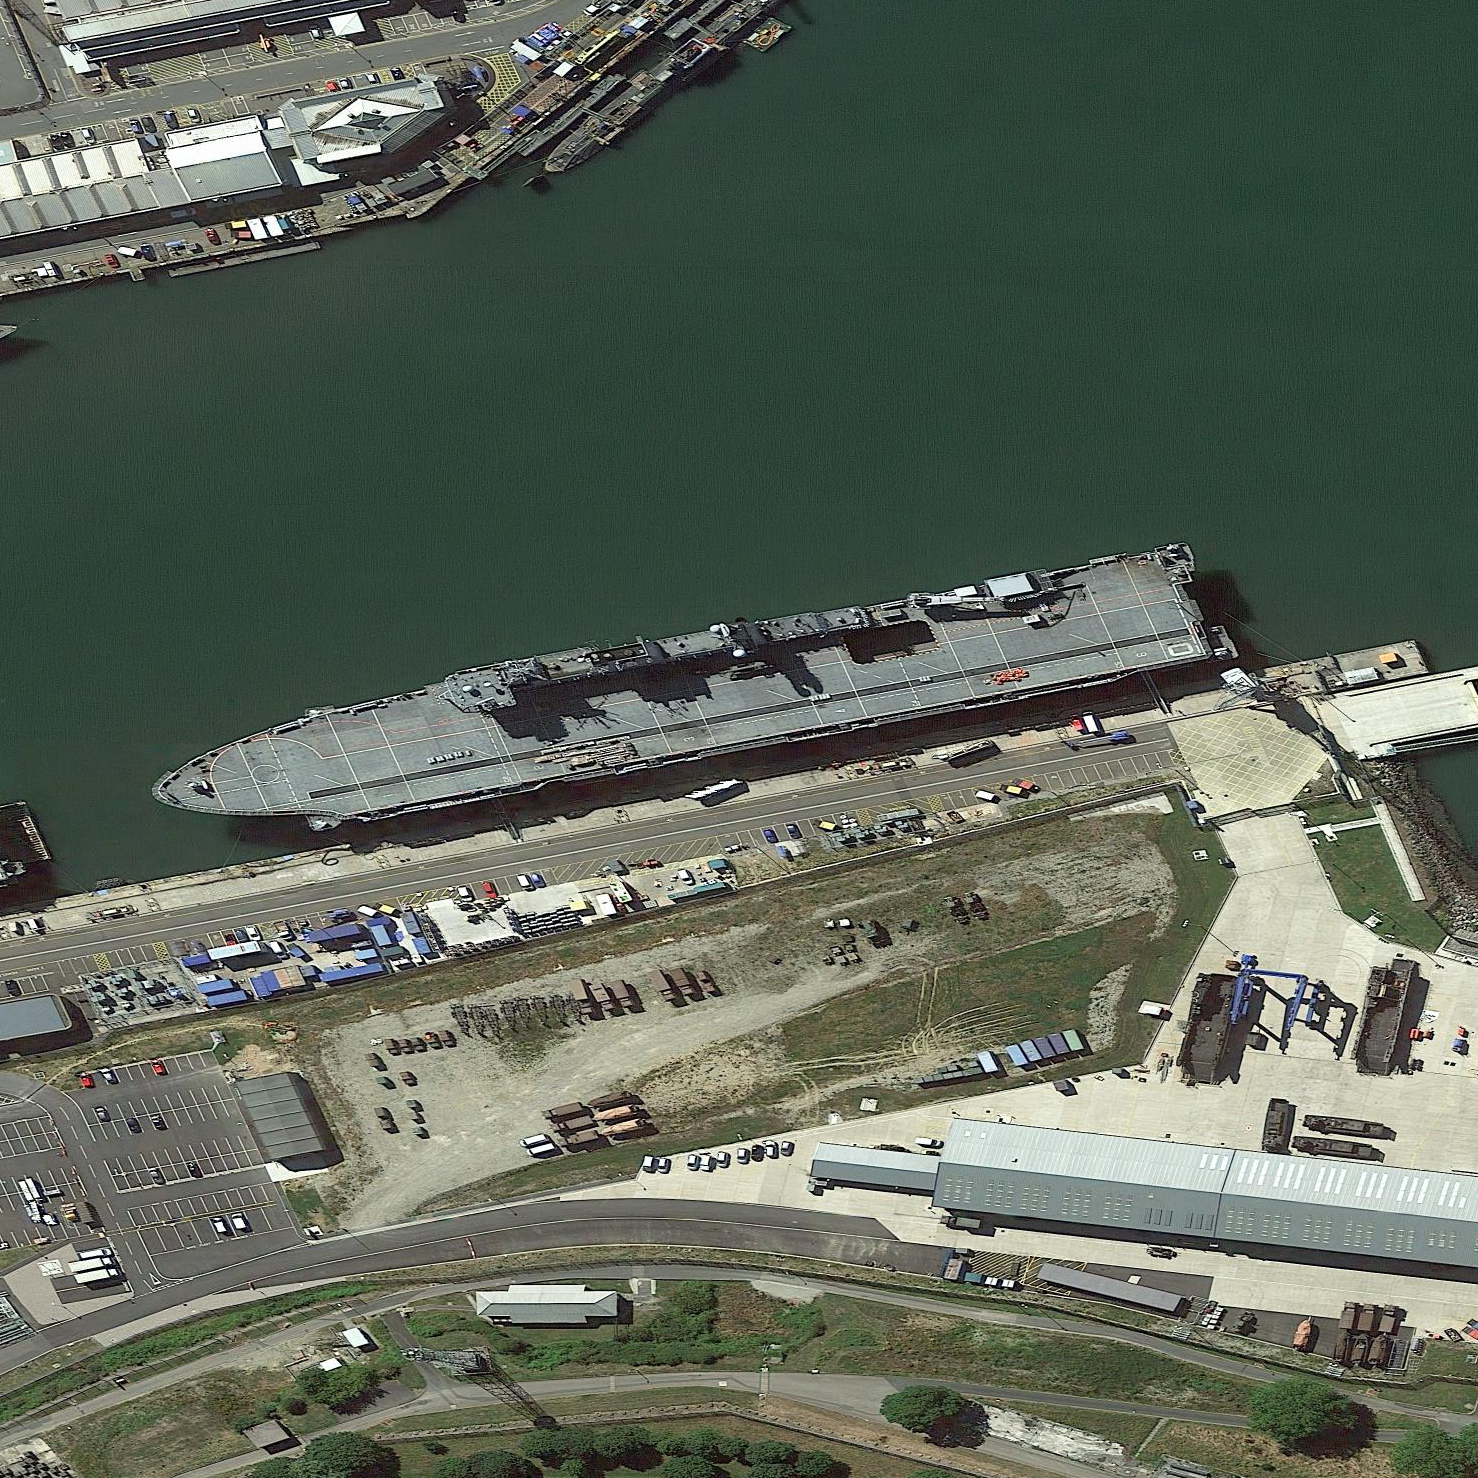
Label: assault